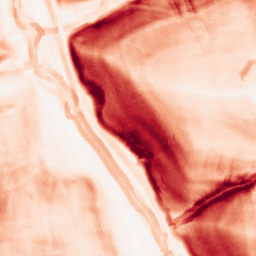
Category: morphological
Decomposition family: morphological_gradient
Decomposition parameters: size: 7
shape: square
Upsampling method: sinc_hamming
Upsampling parameters: scale: 2
kernel_size: 16
Upsampling scale: 2